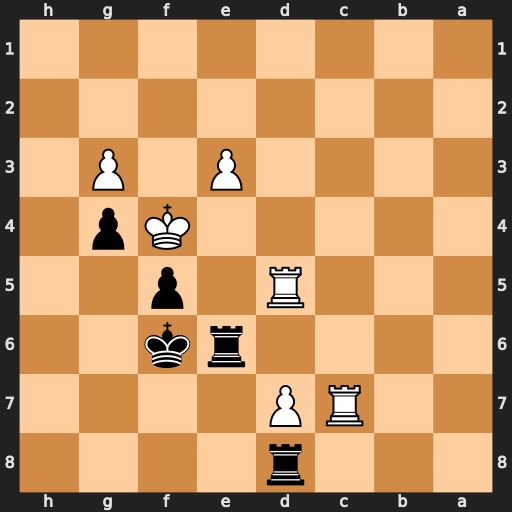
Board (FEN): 3r4/2RP4/4rk2/3R1p2/5Kp1/4P1P1/8/8
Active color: b
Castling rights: -
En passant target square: -
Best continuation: Re4#